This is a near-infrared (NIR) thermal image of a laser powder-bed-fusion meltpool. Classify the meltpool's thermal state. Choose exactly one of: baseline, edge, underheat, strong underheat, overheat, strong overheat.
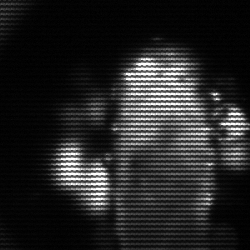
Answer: strong underheat